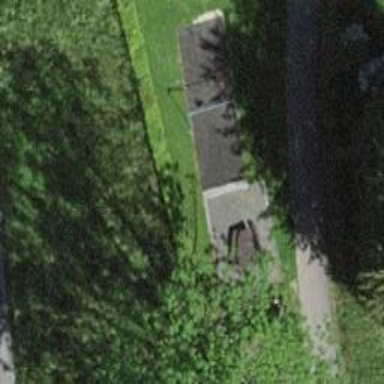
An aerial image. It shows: Brown picnic table in leisure land area.